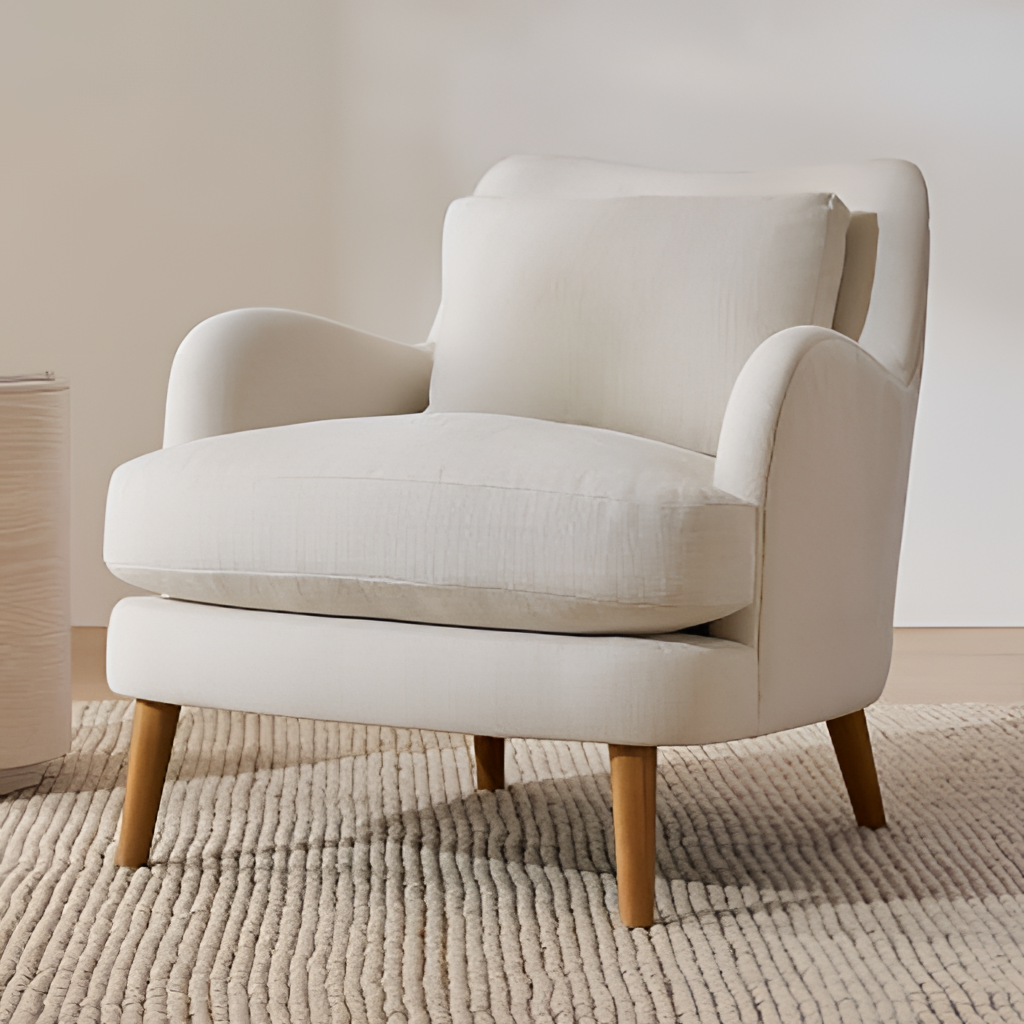
fabric armchair, living room, beige paint wallpaper, with solid pattern, beige wood flooring, with plank pattern, modern